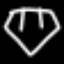
Label: diamond